Question: I am trying to run the following 2 separate queries but keep getting the following error message:

I've looked at the database and the first query is successful (hence the parameter is not null) but it fails at the 'cmd.ExecuteNonQuery();' in 'for (var i = 0; i < _waypointList.Count; i++) { ... }'
Any reason for this?
'''
var query =
@"INSERT INTO booking (operator_id, plot_id, postcode, datetime, stops, " +
"mileage, price, passengers, name, note, phone, status, reference) " +
"VALUES (@operator_id, @plot_id, @postcode, @datetime, @stops, " +
"@mileage, @price, @passengers, @name, @note, @phone, @status, @reference);";
var cmd = new MySqlCommand(query, DbConnect.Connection);
cmd.Parameters.AddWithValue(("@operator_id"), _operatorId);
cmd.Parameters.AddWithValue(("@plot_id"), _plotId);
cmd.Parameters.AddWithValue(("@postcode"), _postcode);
cmd.Parameters.AddWithValue(("@datetime"), _datetime);
cmd.Parameters.AddWithValue(("@stops"), _stops);
cmd.Parameters.AddWithValue(("@mileage"), _mileage);
cmd.Parameters.AddWithValue(("@price"), _price);
cmd.Parameters.AddWithValue(("@passengers"), _passengers);
cmd.Parameters.AddWithValue(("@name"), _name);
cmd.Parameters.AddWithValue(("@note"), _note);
cmd.Parameters.AddWithValue(("@phone"), _phone);
cmd.Parameters.AddWithValue(("@status"), Status);
cmd.Parameters.AddWithValue(("@reference"), _reference);
cmd.ExecuteNonQuery();
for (var i = 0; i < _waypointList.Count; i++)
{
query +=
@"INSERT INTO waypoint
(booking_id, sequence, address, lat, lng, reference)
VALUES
((select id FROM booking WHERE reference=@reference" + i + @"),
@sequence" + i + @",
@address" + i + @",
@lat" + i + @",
@lng" + i + @",
@reference" + i + ")";
cmd = new MySqlCommand(query, DbConnect.Connection);
cmd.Parameters.AddWithValue(("@reference" + i), _reference);
cmd.Parameters.AddWithValue(("@sequence" + i), i);
cmd.Parameters.AddWithValue(("@address" + i), _waypointList[i]);
cmd.Parameters.AddWithValue(("@lat" + i), _lat);
cmd.Parameters.AddWithValue(("@lng" + i), _lng);
cmd.ExecuteNonQuery();
}
'''
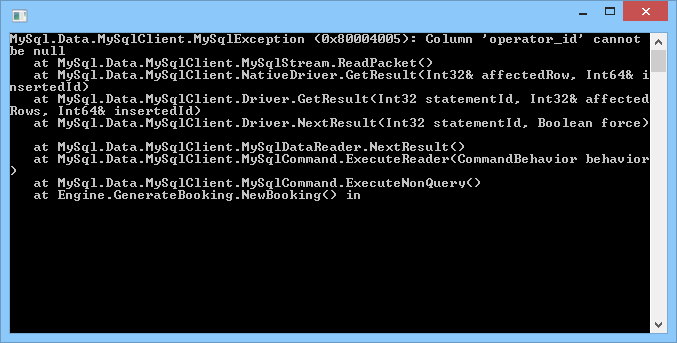
Answer: This fixed it.
'''
for (var i = 0; i < _waypointList.Count; i++)
{
query =
@"INSERT INTO waypoint
(booking_id, sequence, address, lat, lng, reference)
VALUES
((select id FROM booking WHERE reference=@reference" + i + @"),
@sequence" + i + @",
@address" + i + @",
@lat" + i + @",
@lng" + i + @",
@reference" + i + ")";
cmd = new MySqlCommand(query, DbConnect.Connection);
cmd.Parameters.AddWithValue(("@reference" + i), _reference);
cmd.Parameters.AddWithValue(("@sequence" + i), i);
cmd.Parameters.AddWithValue(("@address" + i), _waypointList[i]);
cmd.Parameters.AddWithValue(("@lat" + i), _lat);
cmd.Parameters.AddWithValue(("@lng" + i), _lng);
cmd.ExecuteNonQuery();
}
'''